A bearing vibration time series has been folded into this square grayscale image, one row per segment of consecutive samples. What is the most likely bearing condition (normal, inner_race, outer_race, ball)?
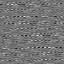
Answer: outer_race